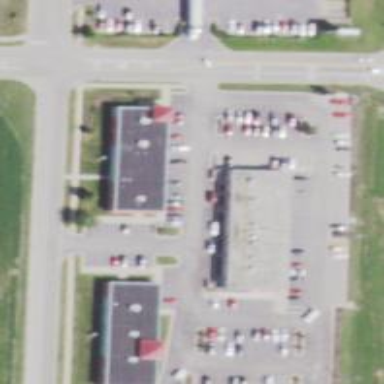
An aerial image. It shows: Pharmacy providing healthcare services.